Interaction volume radius: 5 \u00c5
Interaction volume height: 10 \u00c5
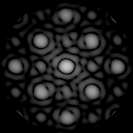
Disorder parameter: 0.0972